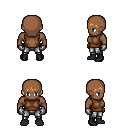
a pixel art fantasy rpg character, male body template, human, dark skin, brown sleeveless shirt, metal pants, plain hairstyle, metal gloves, black shoes, four views (front, back, left, right), 2x2 character sprite sheet, small pixel art, hard edges, no anti-aliasing